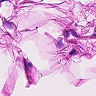
Metastatic tissue present: no